Interaction volume radius: 5 \u00c5
Interaction volume height: 10 \u00c5
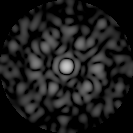
Disorder parameter: 0.8778